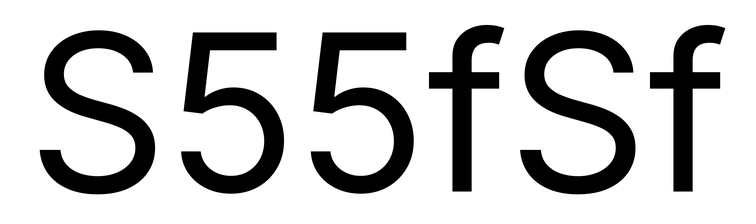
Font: Inter_Regular